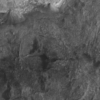
Label: not_dusty